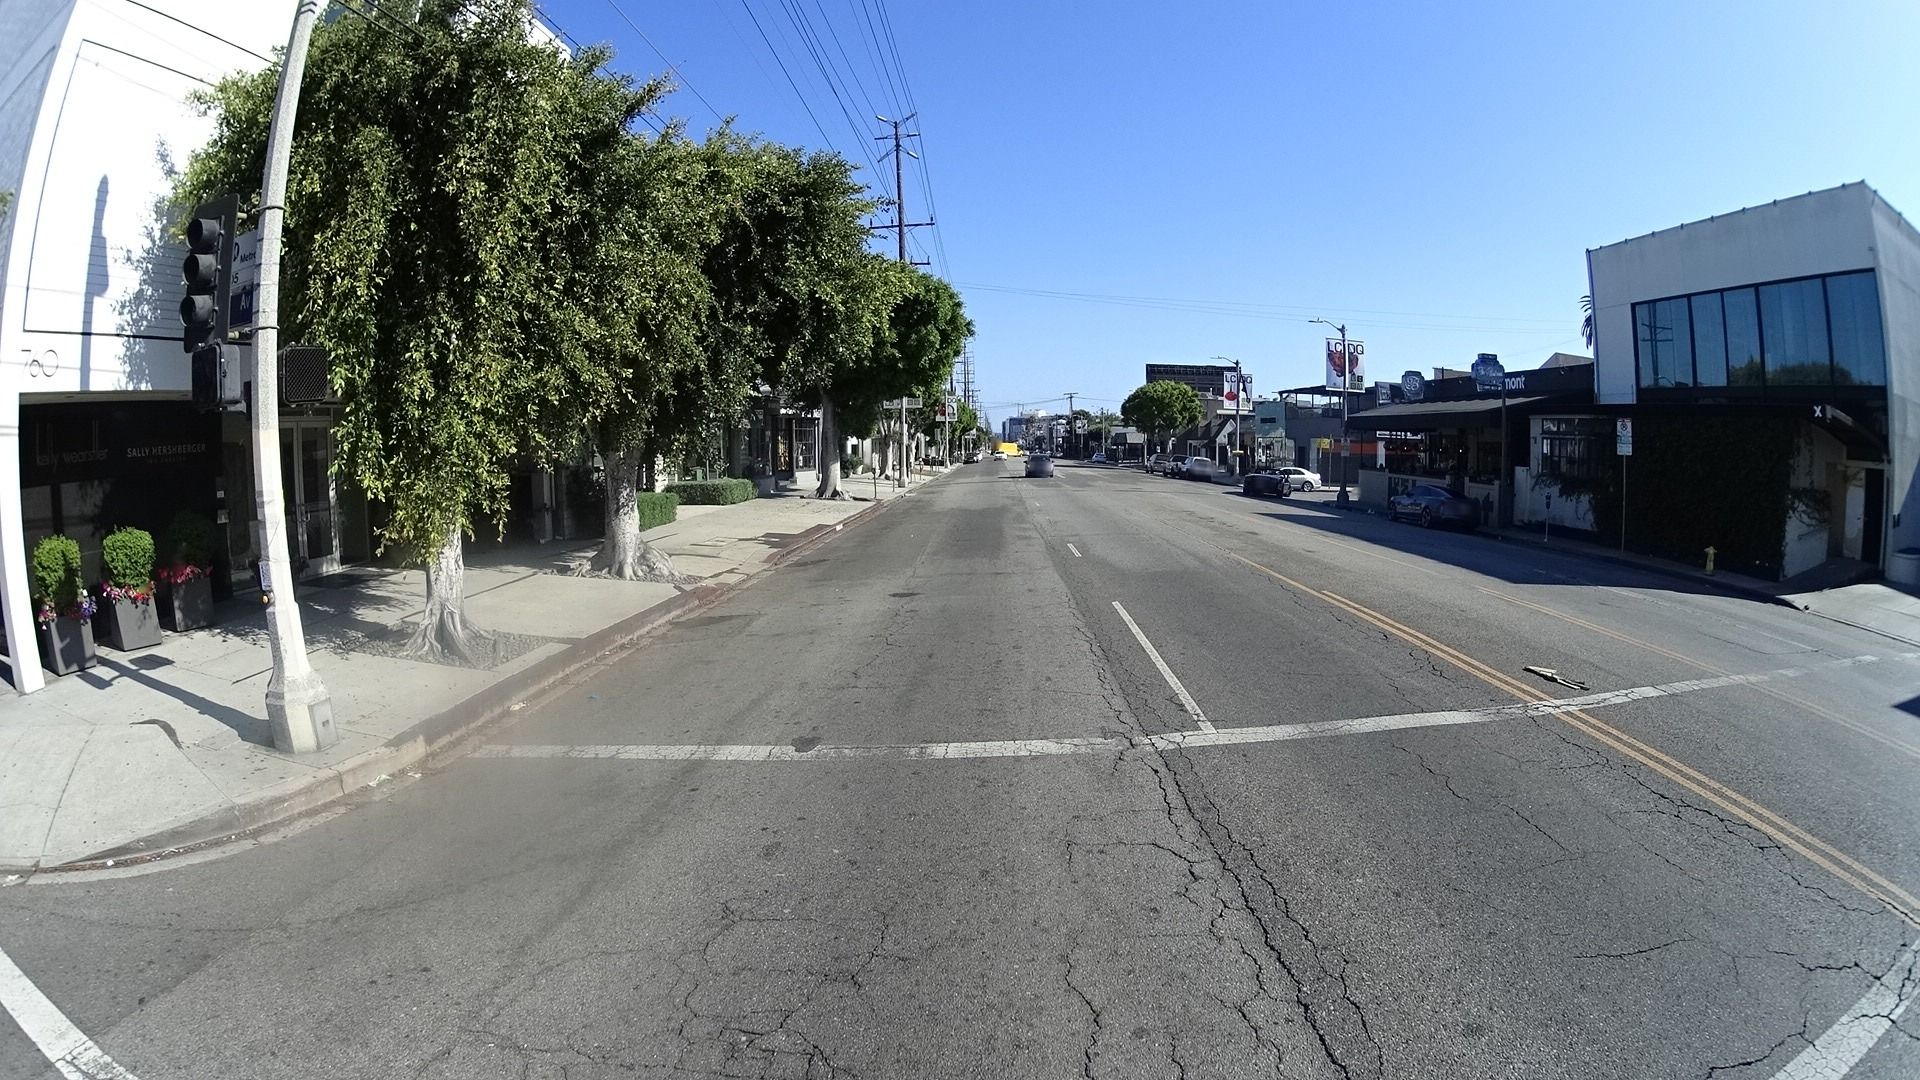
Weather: clear
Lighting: day
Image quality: good
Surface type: cycling surface
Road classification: primary
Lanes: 4
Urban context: urban centre
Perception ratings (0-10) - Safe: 5.05, Lively: 8.05, Beautiful: 7.13, Boring: 1.55, Depressing: 4.52, Wealthy: 2.75